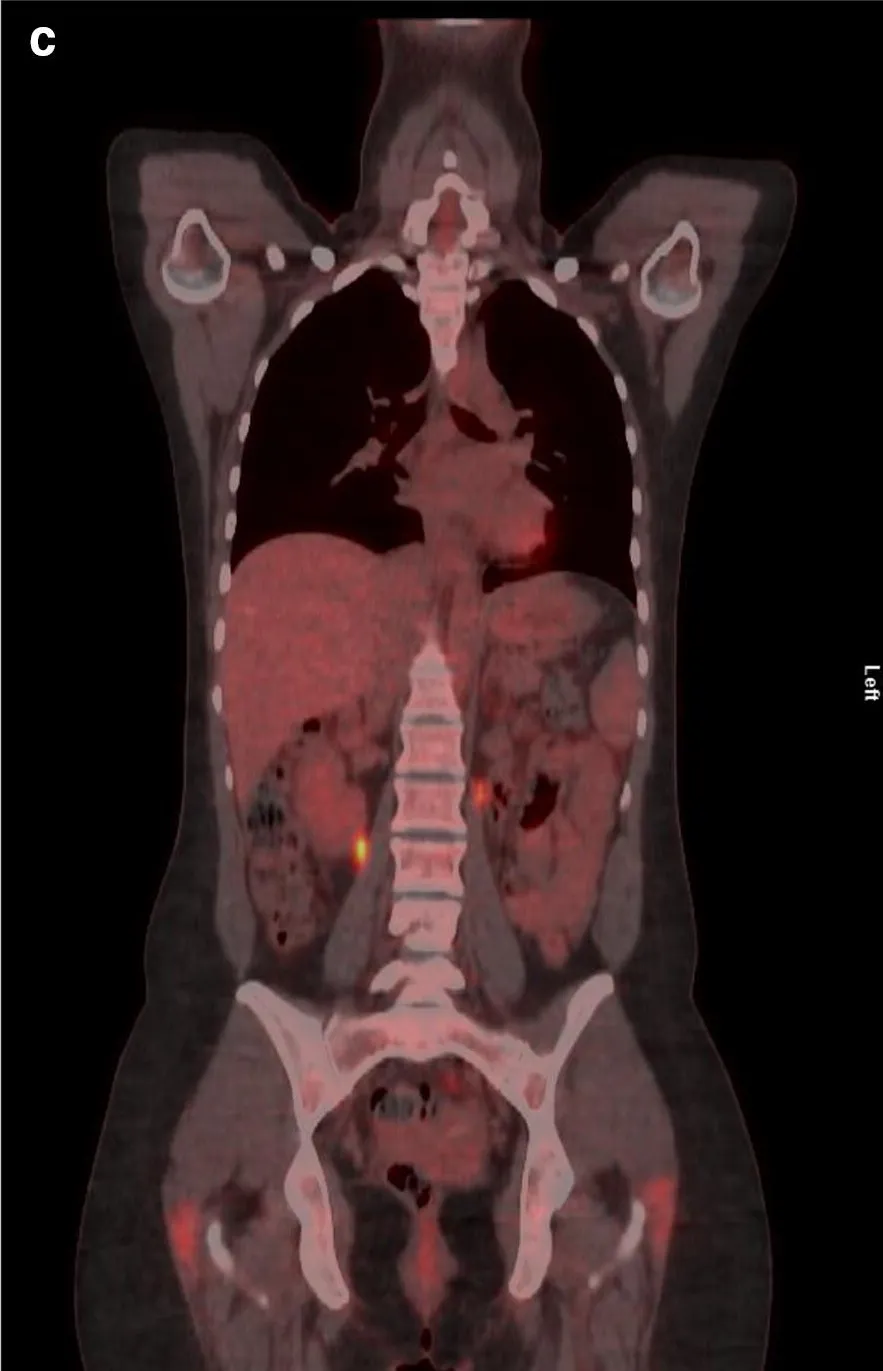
Without evidence of widespread sarcoidosis.
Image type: radiology (pet)